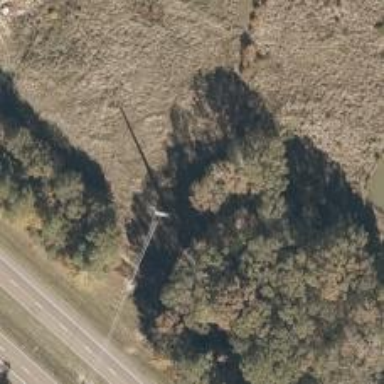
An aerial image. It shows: Power pole.